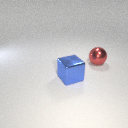
large red metal sphere to the right of large blue metal cube